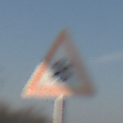
Verkehrszeichen: SchneeOderEisglaette
Umgebung: Outdoor, Nature
Tageszeit: MorningAfternoon
Wetter: PartlyCloudy
Licht: Natural
Jahreszeit: NotSpecified
Kontrast: HighContrast